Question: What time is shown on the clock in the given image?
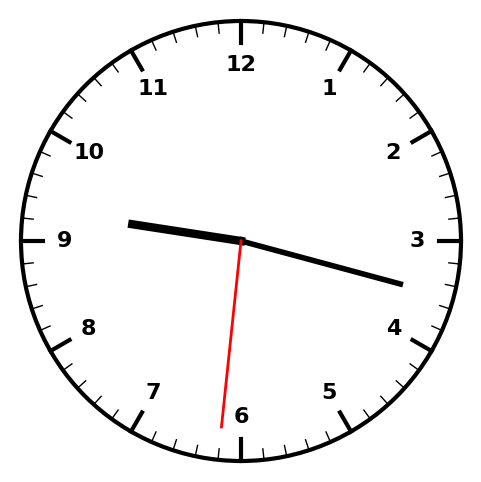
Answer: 09:17:31